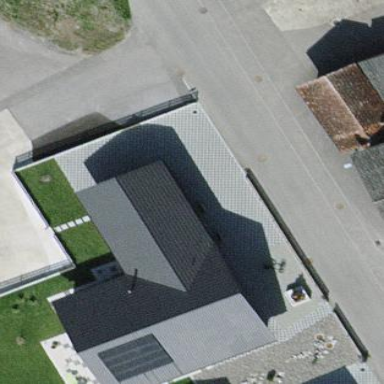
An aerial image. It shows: Detached building.